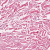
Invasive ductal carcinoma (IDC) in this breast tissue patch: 0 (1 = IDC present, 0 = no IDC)